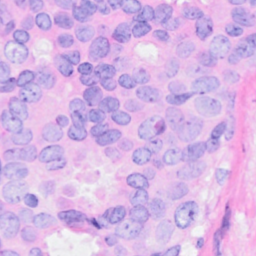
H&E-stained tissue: Breast